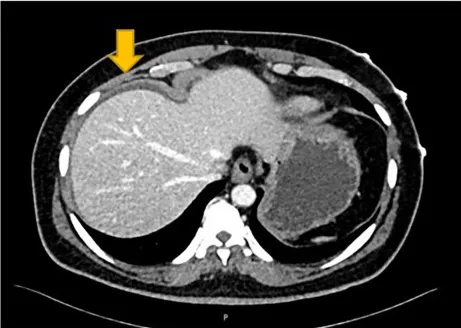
Perihepatic fluid demonstrated by the yellow arrow.
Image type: radiology (ct)